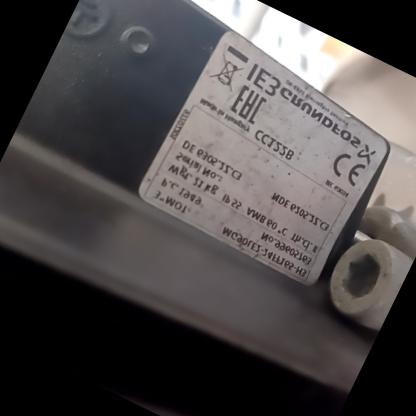
Klasa: tabliczka-znamionowa